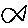
Label: fish